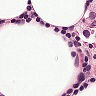
Metastatic tissue present: no